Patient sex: F
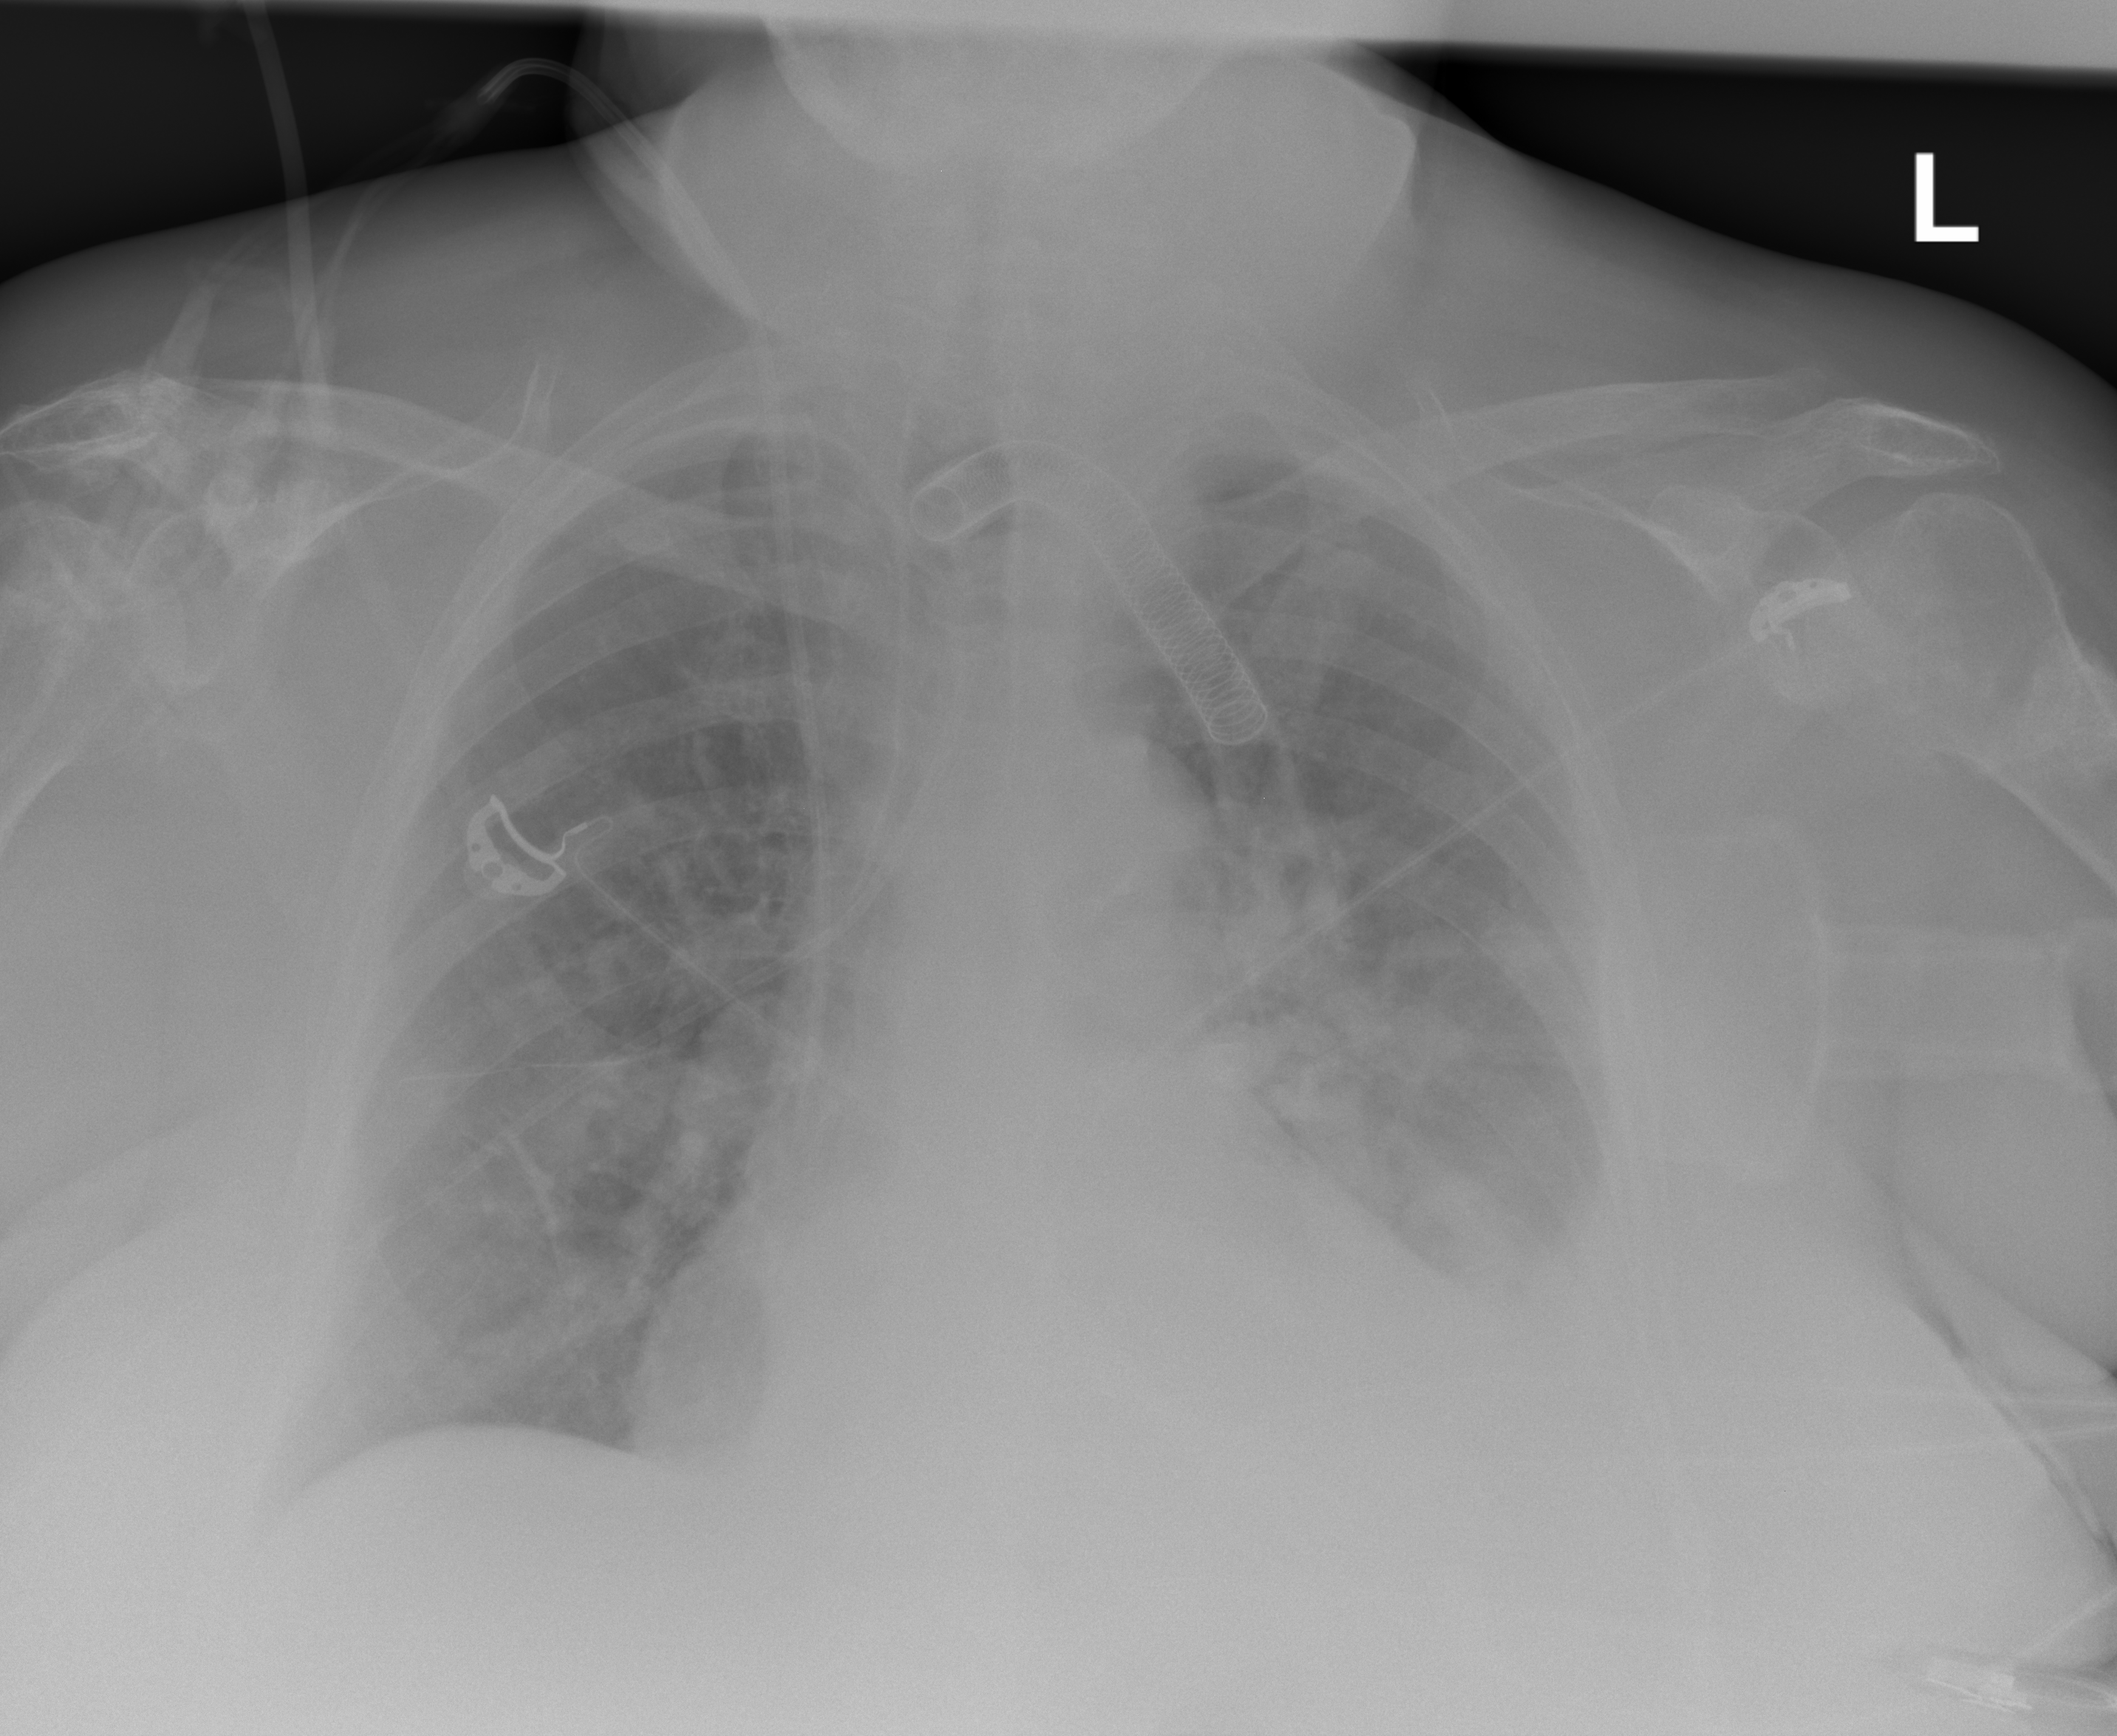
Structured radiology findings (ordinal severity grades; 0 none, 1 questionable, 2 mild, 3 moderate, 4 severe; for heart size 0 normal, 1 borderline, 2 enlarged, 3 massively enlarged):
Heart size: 2
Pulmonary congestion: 2
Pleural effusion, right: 0
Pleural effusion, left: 2
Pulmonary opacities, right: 0
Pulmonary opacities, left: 2
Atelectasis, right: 0
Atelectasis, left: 2